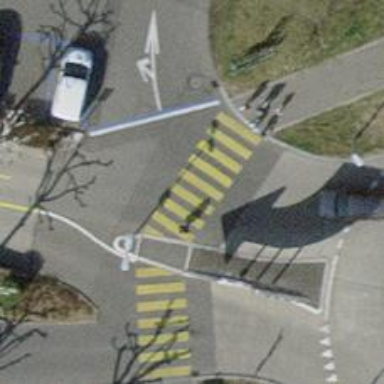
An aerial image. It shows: Marked crossing with pedestrian island.